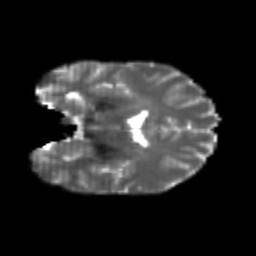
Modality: T2w
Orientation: coronal
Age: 22
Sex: male
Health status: healthy
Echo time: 0.074 s